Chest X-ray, AP view. Patient: 66 years old, sex F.
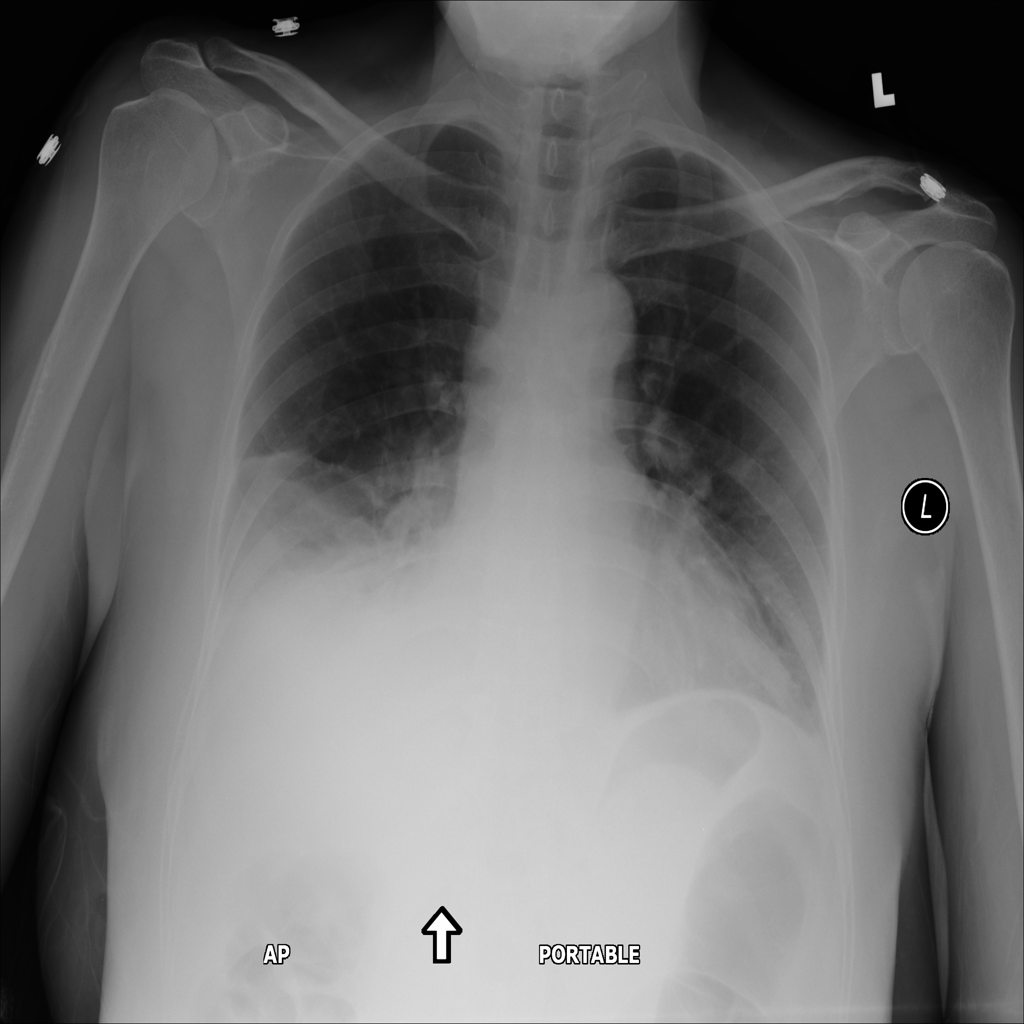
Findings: Effusion